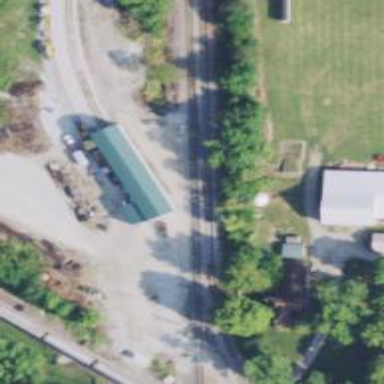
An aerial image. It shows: Railway siding for service.